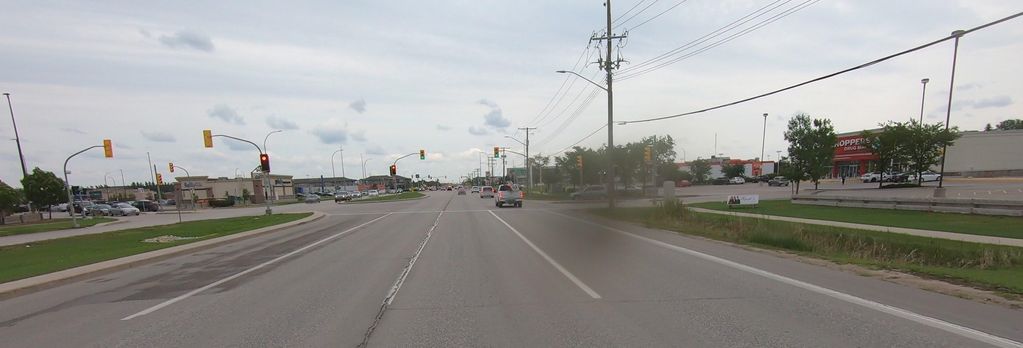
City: winnipeg